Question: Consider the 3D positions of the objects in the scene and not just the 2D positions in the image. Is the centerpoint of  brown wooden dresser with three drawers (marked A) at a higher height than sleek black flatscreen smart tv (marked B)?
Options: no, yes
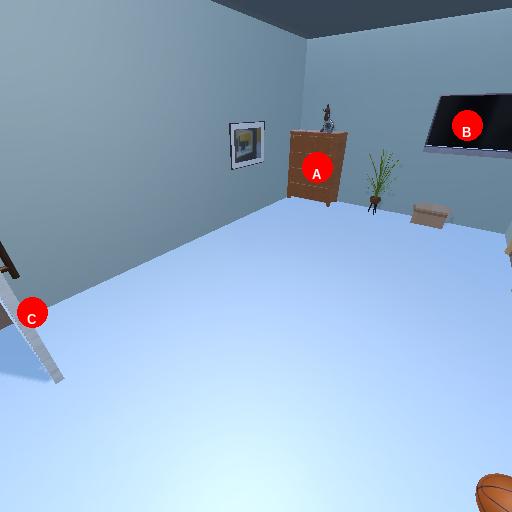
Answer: no